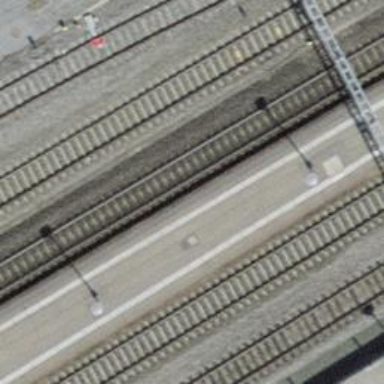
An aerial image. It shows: Single railway track with electrified contact line.